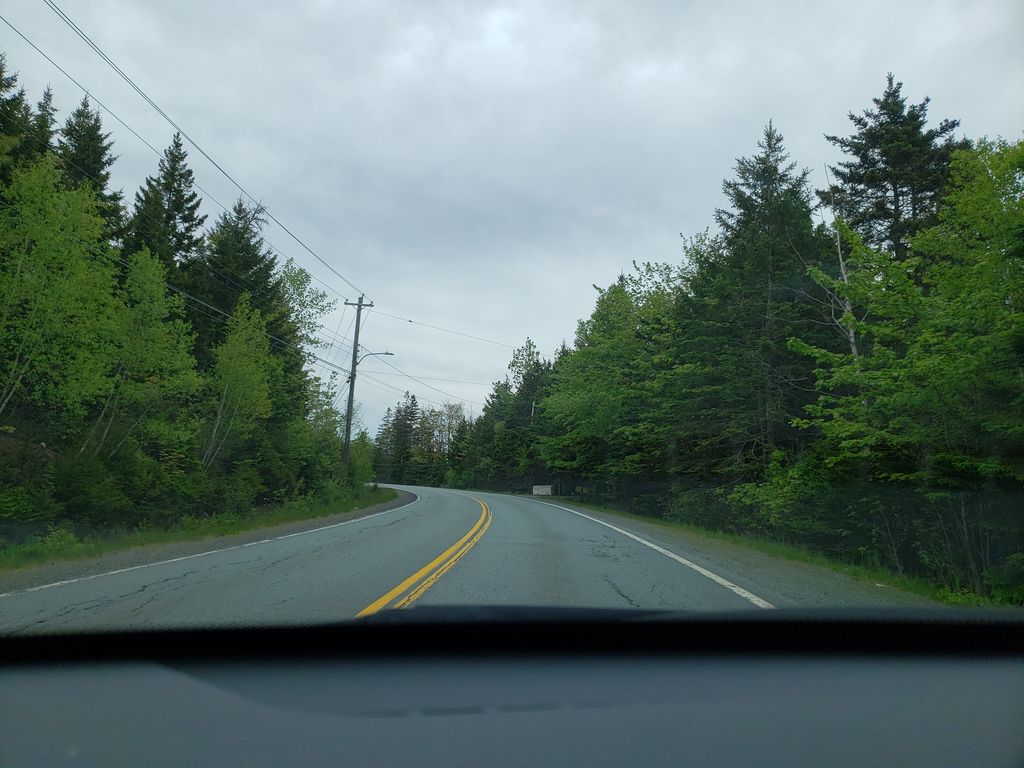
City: halifax